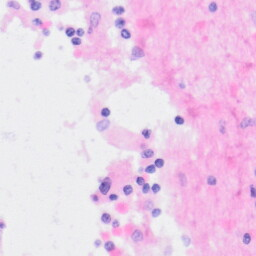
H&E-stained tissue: Kidney